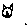
Label: cat